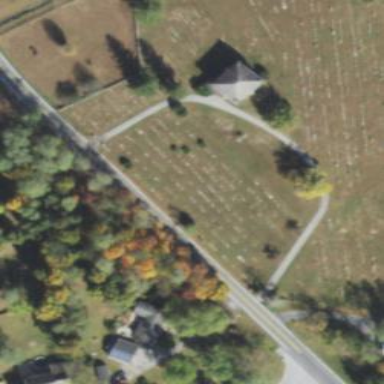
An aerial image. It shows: Cemetery.